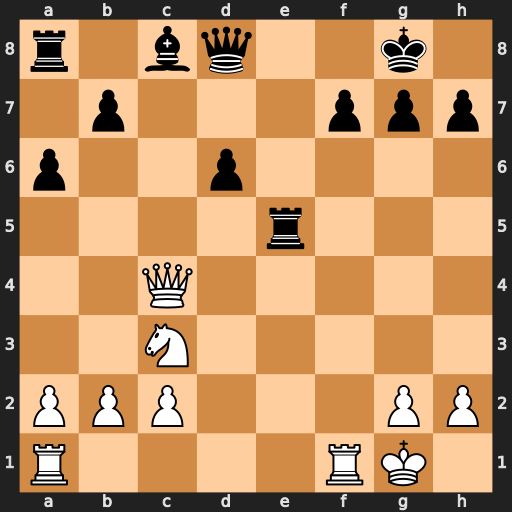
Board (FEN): r1bq2k1/1p3ppp/p2p4/4r3/2Q5/2N5/PPP3PP/R4RK1
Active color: w
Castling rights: -
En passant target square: -
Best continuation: Qxf7+ Kh8 Qf8+ Qxf8 Rxf8#